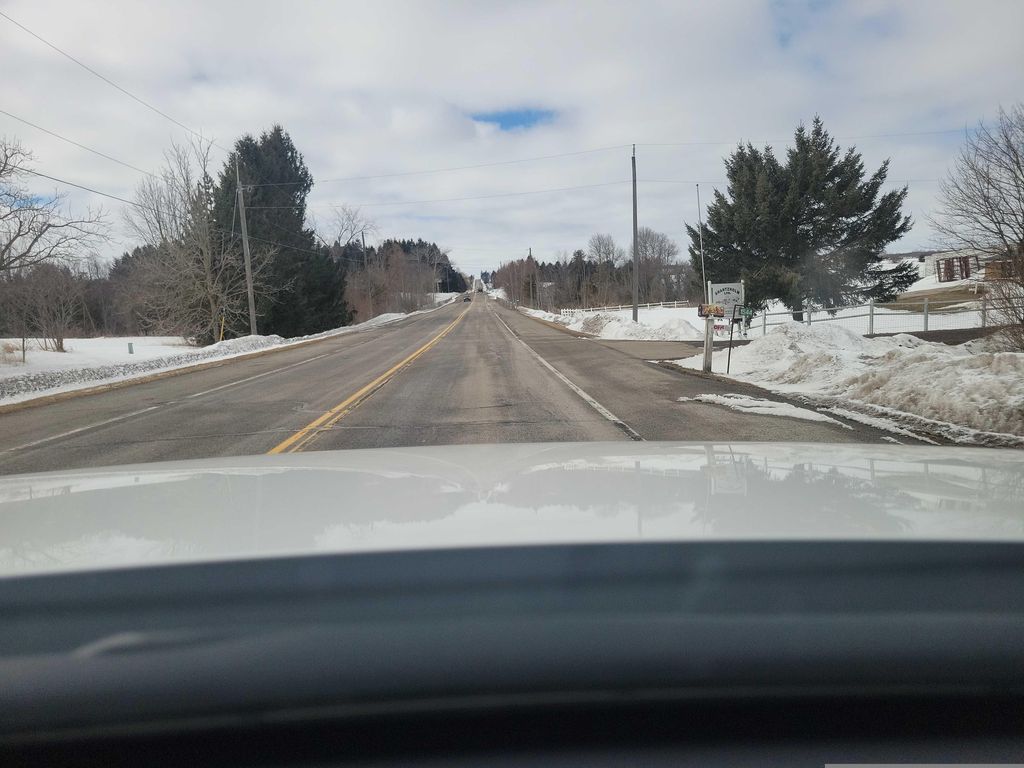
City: kitchener-waterloo